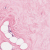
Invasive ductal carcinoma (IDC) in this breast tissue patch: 0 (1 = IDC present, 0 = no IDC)